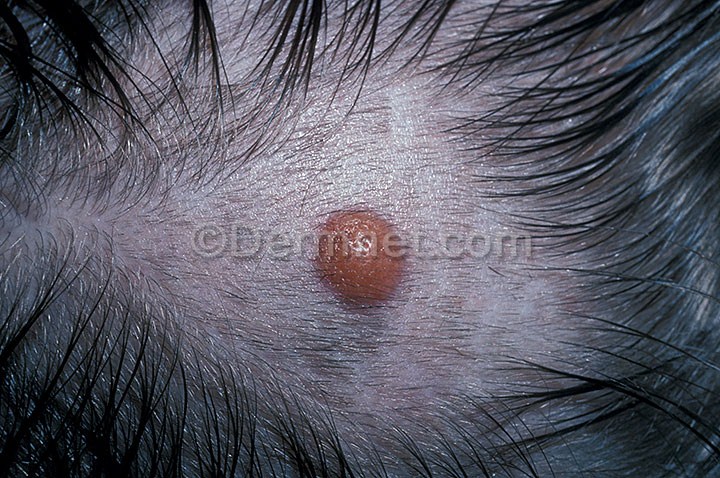
Disease: Systemic Disease